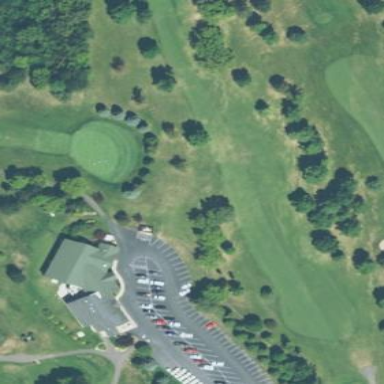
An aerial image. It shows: Grassy golf pitch and fairway for the sport of golf.